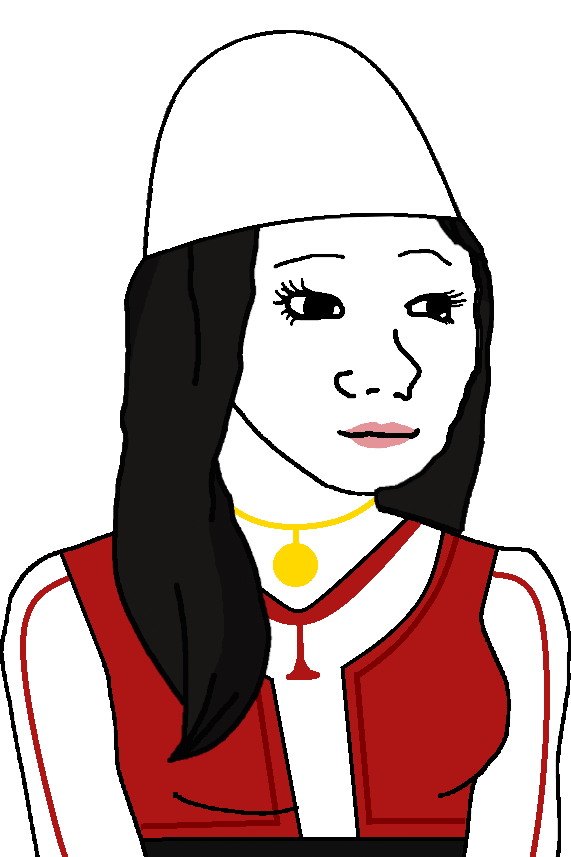
Label: 5_Trad_Wife